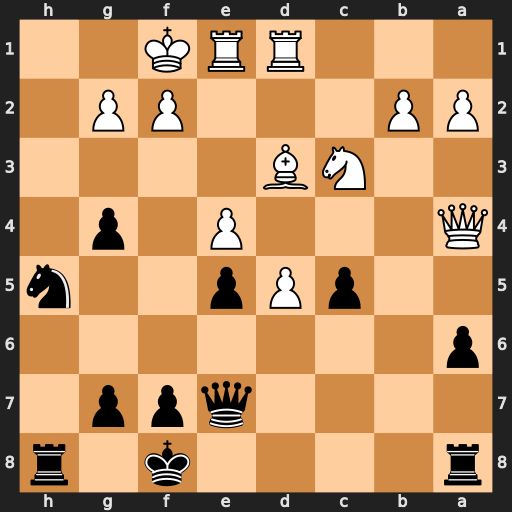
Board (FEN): r4k1r/4qpp1/p7/2pPp2n/Q3P1p1/2NB4/PP3PP1/3RRK2
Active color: b
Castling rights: -
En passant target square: -
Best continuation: Nf4 Ne2 Rh1+ Ng1 Qh4